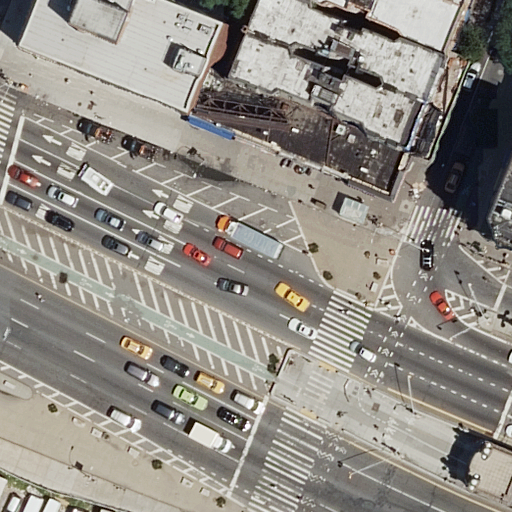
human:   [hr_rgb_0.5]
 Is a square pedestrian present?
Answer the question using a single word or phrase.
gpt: no

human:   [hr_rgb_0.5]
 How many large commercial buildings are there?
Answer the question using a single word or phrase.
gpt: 0

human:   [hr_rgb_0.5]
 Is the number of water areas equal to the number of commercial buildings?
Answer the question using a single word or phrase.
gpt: yes

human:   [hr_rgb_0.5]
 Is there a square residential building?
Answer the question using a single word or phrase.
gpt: no

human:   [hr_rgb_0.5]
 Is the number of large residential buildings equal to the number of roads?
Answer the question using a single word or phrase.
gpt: no

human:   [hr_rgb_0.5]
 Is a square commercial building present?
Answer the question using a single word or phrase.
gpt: no

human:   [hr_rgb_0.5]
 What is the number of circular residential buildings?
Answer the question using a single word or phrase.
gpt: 0

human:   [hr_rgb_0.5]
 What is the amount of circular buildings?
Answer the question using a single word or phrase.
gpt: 0

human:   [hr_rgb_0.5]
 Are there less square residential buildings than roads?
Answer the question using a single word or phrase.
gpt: yes

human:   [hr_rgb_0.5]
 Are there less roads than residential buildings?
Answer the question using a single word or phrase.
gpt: no

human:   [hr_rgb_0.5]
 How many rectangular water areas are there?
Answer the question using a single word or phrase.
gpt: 0

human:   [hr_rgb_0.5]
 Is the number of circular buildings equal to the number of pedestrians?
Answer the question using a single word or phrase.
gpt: no

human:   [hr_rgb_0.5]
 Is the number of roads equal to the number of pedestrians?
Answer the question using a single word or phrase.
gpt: no

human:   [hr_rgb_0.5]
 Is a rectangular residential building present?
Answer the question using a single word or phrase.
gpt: yes

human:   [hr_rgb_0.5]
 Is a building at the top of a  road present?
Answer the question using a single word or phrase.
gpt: yes

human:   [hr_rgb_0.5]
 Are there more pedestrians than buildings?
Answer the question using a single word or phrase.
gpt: no

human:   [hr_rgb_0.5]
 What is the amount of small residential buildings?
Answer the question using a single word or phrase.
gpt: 2

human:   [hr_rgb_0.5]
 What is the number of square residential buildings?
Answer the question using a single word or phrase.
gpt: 0

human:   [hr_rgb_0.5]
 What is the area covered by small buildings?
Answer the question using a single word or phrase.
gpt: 51m2

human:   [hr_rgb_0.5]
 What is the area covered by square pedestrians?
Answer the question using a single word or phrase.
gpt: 0m2

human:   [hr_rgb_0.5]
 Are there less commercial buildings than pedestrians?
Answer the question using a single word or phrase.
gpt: yes

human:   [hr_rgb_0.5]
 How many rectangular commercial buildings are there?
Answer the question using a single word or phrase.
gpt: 0

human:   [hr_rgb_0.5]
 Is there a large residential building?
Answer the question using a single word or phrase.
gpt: yes

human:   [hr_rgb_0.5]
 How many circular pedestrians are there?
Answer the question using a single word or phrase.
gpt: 0

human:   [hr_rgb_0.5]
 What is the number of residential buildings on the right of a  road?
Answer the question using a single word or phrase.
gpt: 6

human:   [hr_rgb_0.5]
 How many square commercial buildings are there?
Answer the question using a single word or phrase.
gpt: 0

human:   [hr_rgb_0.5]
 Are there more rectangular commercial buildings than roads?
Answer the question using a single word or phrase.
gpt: no

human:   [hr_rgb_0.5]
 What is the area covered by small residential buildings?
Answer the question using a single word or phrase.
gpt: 51m2

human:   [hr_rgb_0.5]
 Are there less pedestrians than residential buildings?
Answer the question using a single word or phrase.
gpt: yes

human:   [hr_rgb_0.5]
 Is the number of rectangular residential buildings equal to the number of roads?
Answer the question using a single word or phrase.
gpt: no

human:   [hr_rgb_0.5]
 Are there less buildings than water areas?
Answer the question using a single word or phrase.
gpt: no

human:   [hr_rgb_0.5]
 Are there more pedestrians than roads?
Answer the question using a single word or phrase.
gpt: no

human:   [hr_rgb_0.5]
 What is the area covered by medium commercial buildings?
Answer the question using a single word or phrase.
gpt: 0m2

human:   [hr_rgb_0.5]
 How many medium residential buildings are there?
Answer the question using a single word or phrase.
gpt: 4

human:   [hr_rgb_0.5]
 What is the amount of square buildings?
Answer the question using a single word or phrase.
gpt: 0

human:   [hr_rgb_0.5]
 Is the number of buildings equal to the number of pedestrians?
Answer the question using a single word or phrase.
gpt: no